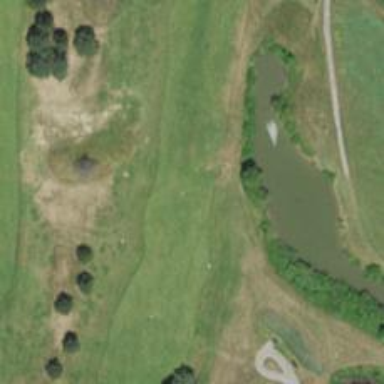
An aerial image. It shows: Golf hole.